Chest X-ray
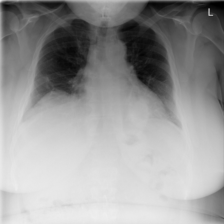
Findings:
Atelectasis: negative
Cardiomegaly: negative
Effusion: negative
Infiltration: negative
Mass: negative
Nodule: negative
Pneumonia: negative
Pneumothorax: negative
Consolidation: negative
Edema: negative
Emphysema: negative
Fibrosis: negative
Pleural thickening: negative
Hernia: negative